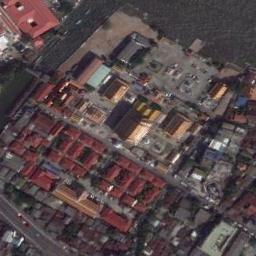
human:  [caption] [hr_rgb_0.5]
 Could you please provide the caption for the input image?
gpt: The palace has some red palaces and golden palaces .

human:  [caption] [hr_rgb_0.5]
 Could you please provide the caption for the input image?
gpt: The palace is surrounded by buildings .

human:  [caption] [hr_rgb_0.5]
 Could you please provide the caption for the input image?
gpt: There are many buildings beside the palace .

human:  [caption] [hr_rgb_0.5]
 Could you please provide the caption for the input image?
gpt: There are many red palaces here .

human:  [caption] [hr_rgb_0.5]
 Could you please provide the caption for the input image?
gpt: There are some red buildings at the palace .